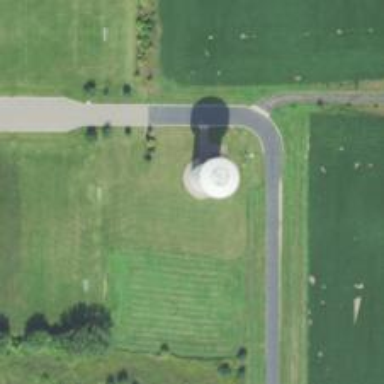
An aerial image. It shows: Water tower that is man-made.